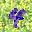
Label: 4